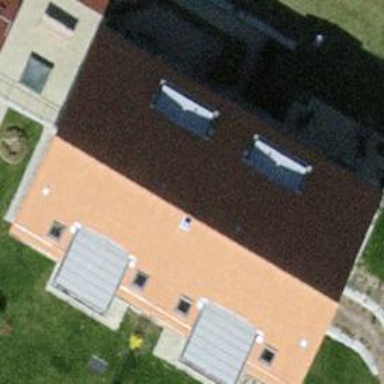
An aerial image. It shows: Gabled roof adorns the apartments building.